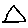
Label: triangle